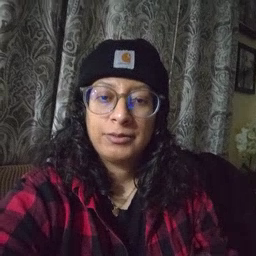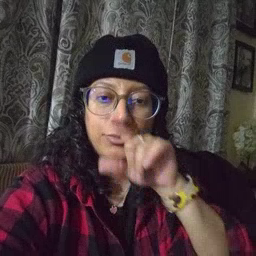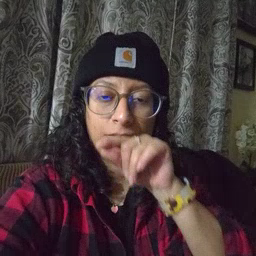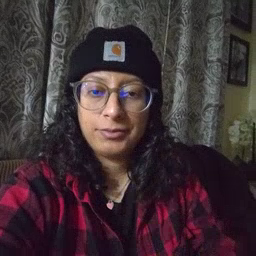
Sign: bird